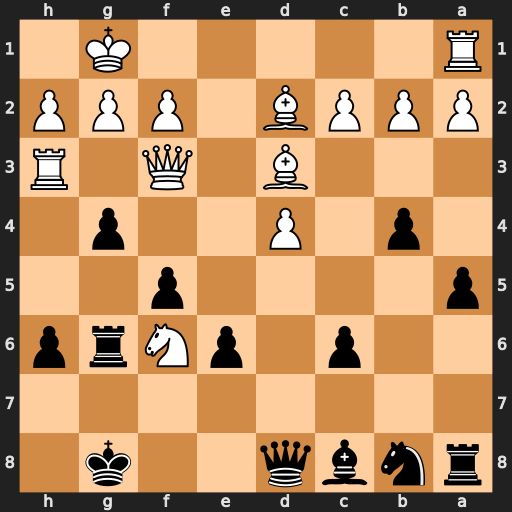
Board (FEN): rnbq2k1/8/2p1pNrp/p4p2/1p1P2p1/3B1Q1R/PPPB1PPP/R5K1
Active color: b
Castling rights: -
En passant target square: -
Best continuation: Qxf6 Qg3 gxh3